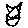
Label: cat